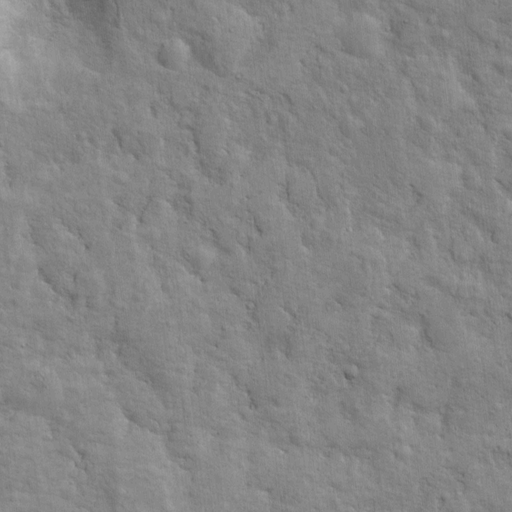
Objects detected: cone